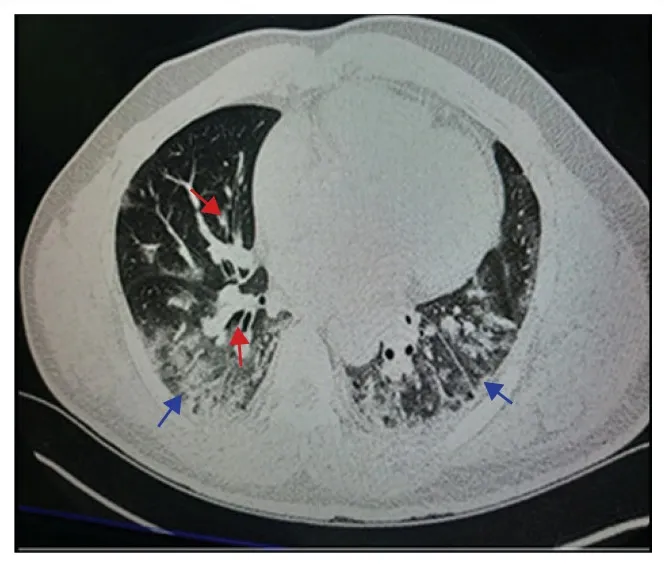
High resolution computerised tomography scan of a 60 year old female patient with COVID-19 (37 Military Hospital, Accra, Ghana, April 2020). Case 2: Axial image showing traction bronchiectasis in an area of ground-glass opacities (red arrows) and bilateral 'crazy paving' opacities (blue arrows).
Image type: radiology (ct)